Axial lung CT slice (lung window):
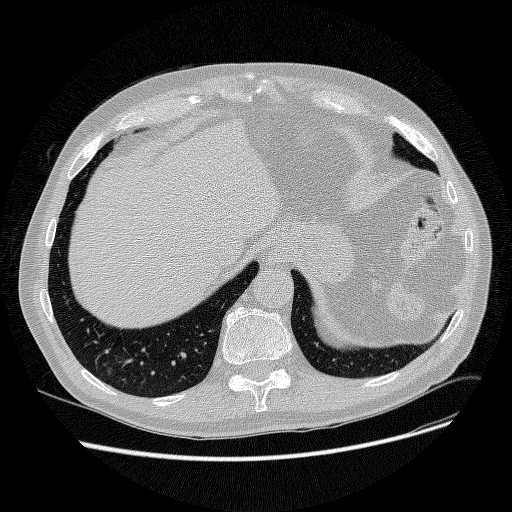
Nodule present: no